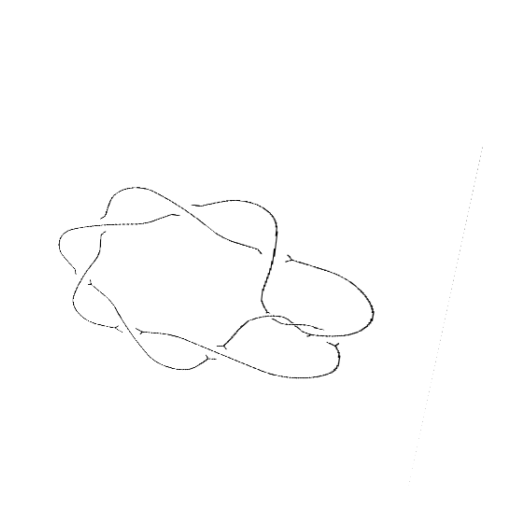
Crossing number: 9